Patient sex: F
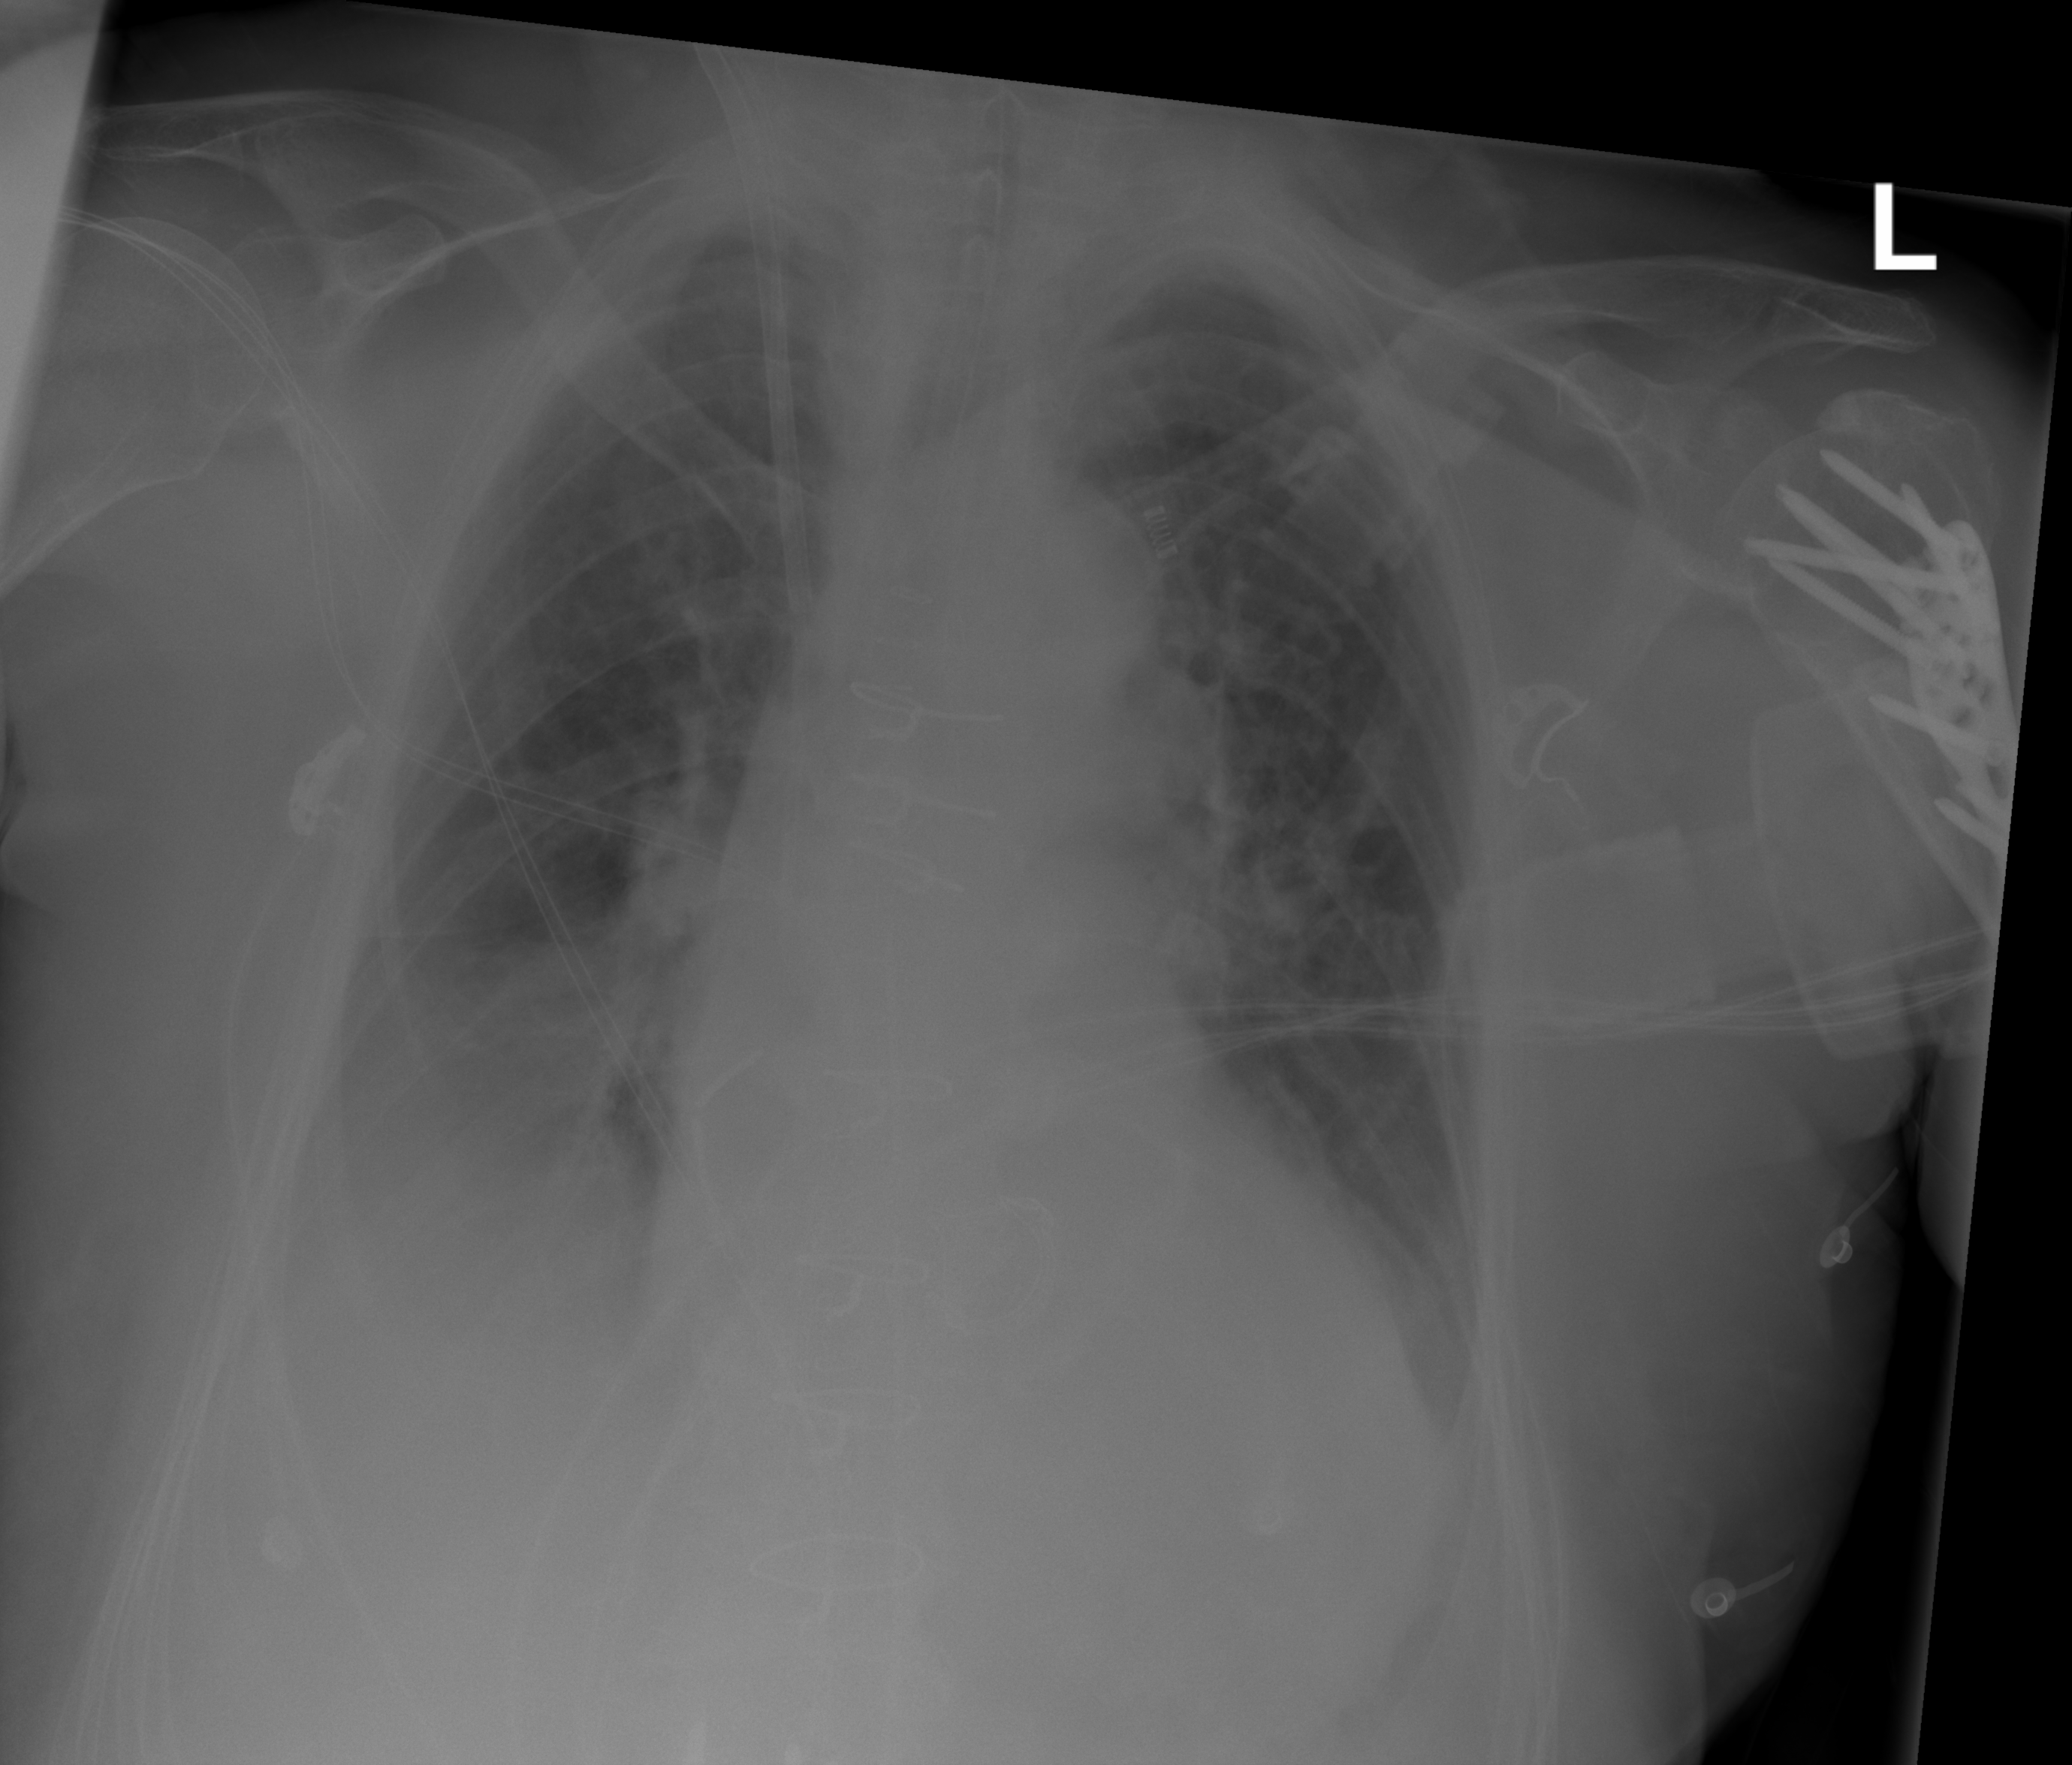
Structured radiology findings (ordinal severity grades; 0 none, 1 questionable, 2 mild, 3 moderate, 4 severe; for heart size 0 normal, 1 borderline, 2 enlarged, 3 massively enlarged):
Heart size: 2
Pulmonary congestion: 0
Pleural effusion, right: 3
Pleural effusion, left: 2
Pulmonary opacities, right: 0
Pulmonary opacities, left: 0
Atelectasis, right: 2
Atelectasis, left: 0